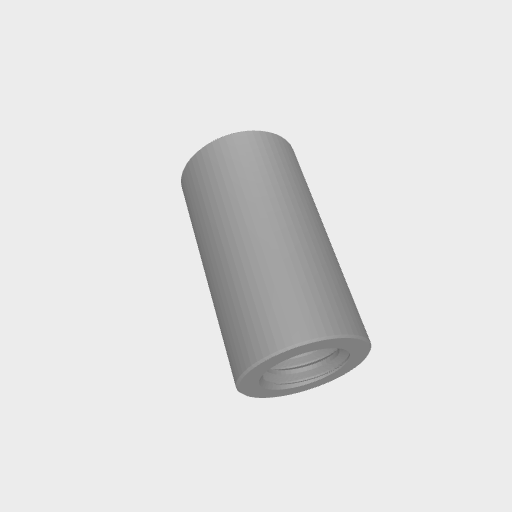
Part: Standoff6OD11